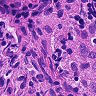
Metastatic tissue present: no